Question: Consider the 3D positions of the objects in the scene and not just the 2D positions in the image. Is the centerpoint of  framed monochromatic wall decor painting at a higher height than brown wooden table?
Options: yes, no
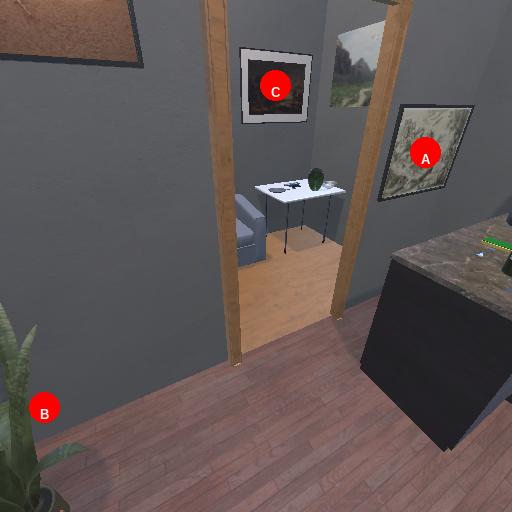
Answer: yes